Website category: book
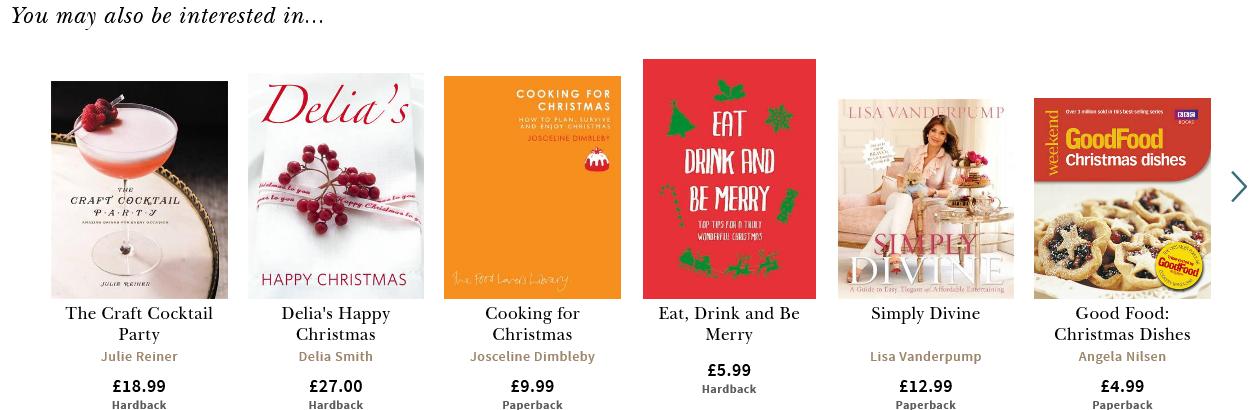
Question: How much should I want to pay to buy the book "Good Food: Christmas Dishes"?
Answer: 4.99

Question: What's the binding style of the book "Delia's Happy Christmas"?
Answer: Hardback

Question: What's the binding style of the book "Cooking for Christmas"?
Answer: Paperback

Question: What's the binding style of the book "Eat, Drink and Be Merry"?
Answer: Hardback

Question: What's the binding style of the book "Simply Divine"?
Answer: Paperback

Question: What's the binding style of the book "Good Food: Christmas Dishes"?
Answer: Paperback

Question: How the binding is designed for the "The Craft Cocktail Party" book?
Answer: Hardback

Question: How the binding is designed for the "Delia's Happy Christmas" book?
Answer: Hardback

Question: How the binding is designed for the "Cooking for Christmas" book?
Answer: Paperback

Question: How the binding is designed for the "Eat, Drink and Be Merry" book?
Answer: Hardback

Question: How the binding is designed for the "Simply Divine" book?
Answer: Paperback

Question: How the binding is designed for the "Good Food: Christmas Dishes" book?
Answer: Paperback

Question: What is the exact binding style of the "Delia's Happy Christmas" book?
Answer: Hardback

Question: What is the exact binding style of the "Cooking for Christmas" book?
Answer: Paperback

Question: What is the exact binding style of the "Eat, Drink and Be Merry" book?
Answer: Hardback

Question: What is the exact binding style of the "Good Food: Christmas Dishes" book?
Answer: Paperback

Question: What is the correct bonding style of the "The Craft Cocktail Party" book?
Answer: Hardback

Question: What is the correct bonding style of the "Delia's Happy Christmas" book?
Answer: Hardback

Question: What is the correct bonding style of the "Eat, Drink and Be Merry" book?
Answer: Hardback

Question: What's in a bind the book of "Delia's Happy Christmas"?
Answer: Hardback

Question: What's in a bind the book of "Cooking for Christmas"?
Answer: Paperback

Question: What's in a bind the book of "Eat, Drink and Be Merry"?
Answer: Hardback

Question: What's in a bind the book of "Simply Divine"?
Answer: Paperback

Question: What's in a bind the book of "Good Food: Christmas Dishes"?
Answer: Paperback

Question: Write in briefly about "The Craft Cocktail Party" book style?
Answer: Hardback

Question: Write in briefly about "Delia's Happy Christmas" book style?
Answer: Hardback

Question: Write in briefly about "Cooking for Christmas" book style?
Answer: Paperback

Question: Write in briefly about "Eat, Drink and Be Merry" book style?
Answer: Hardback

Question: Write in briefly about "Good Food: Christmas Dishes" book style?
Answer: Paperback

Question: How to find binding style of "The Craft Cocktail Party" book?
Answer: Hardback

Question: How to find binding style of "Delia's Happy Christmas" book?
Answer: Hardback

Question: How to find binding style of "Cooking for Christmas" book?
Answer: Paperback

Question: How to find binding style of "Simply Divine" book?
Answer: Paperback

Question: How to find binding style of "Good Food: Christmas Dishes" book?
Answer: Paperback